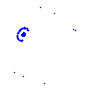
Particle: pion